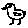
Label: bird